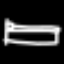
Label: bed